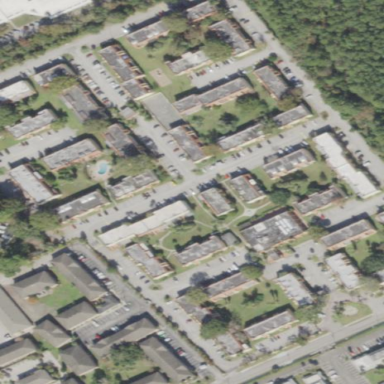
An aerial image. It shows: Residential area with apartments.